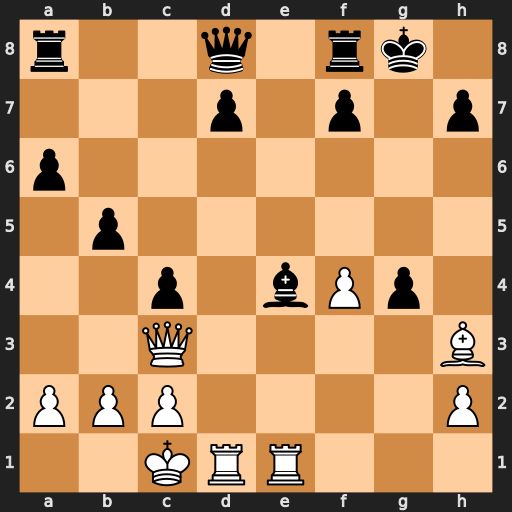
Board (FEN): r2q1rk1/3p1p1p/p7/1p6/2p1bPp1/2Q4B/PPP4P/2KRR3
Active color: w
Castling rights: -
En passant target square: -
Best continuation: Rxe4